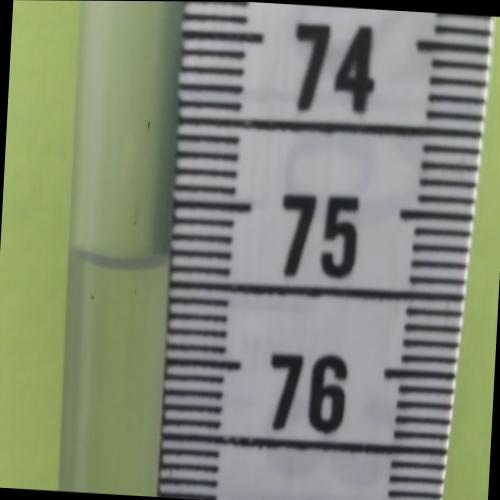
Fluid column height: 75.4 cm